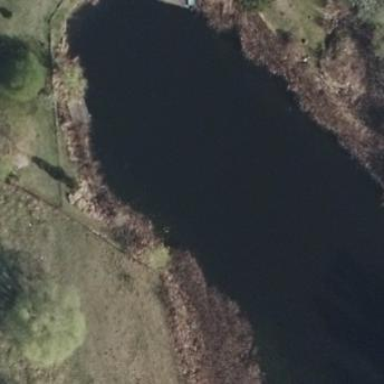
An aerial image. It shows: Pond surrounded by natural water.